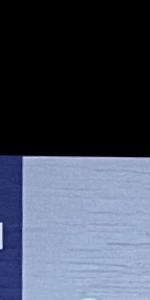
Label: Empty